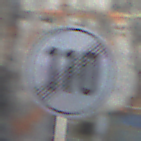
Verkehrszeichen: EndeGeschwindigkeit110
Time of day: MorningAfternoon
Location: Outdoor (Urban)
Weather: PartlyCloudy
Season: NotSpecified
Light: Natural